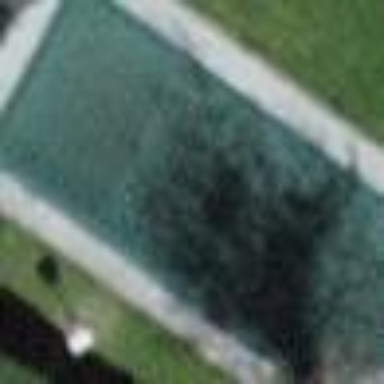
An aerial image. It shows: Swimming pool located in leisure land.